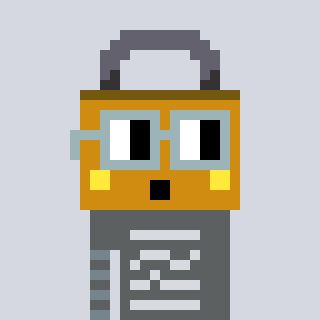
a pixel art character with square dark gray glasses, a lock-shaped head and a gunk-colored body on a cool background